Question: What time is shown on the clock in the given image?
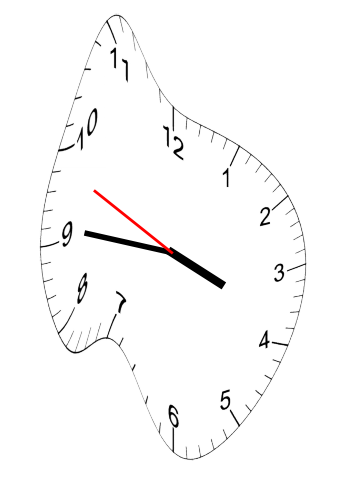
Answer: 03:45:49